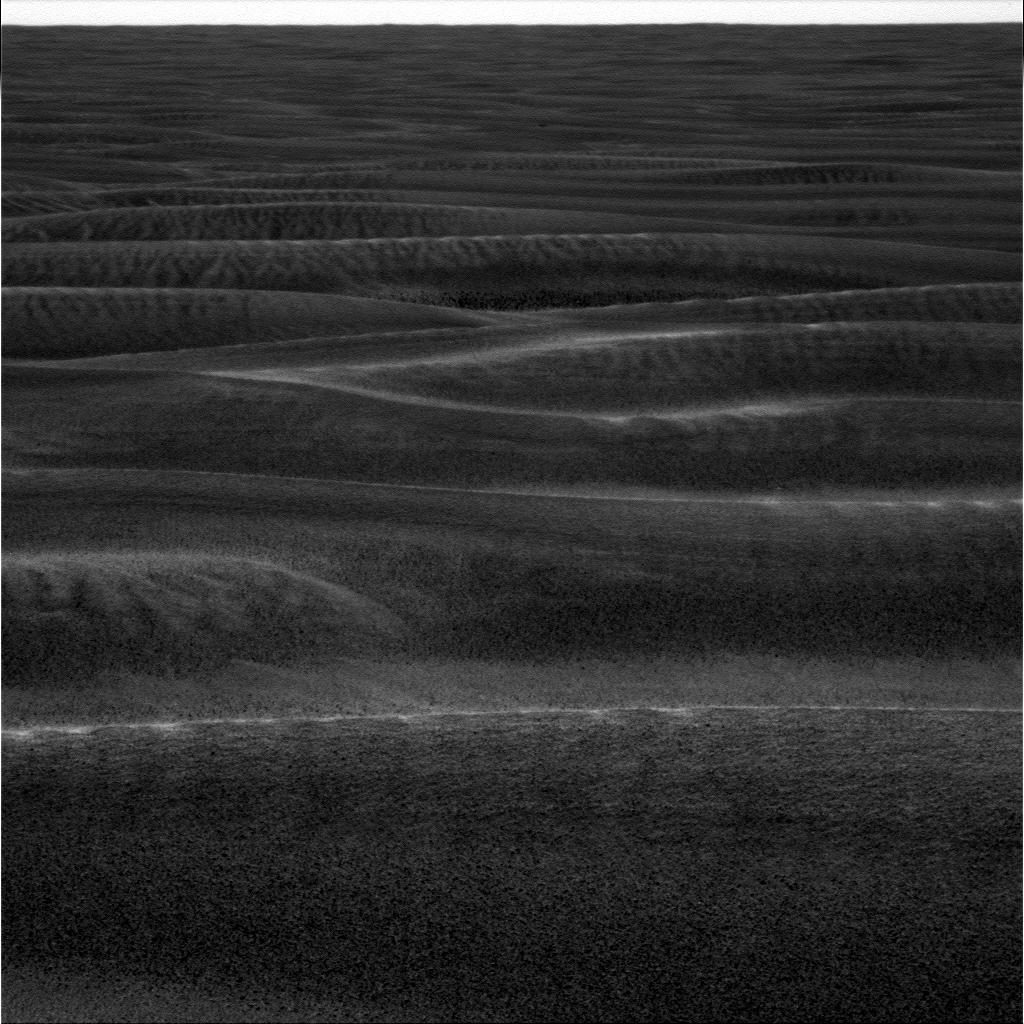
Terrain classes present: Gravel / Sand / Soil, Sky / Distant Mountains